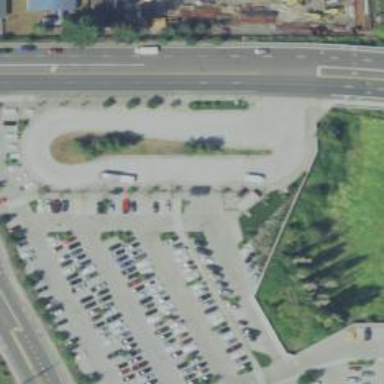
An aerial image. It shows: Busway road.